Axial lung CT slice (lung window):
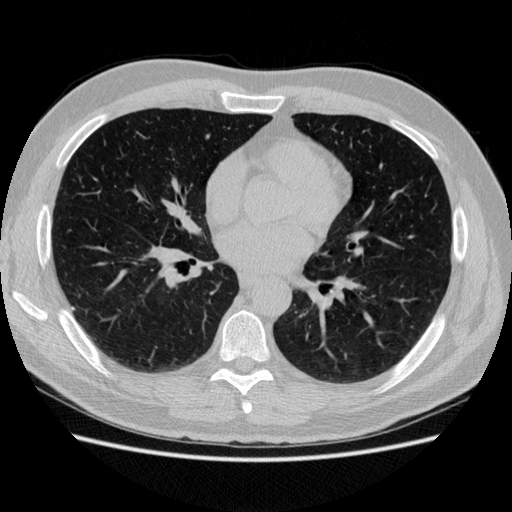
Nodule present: yes
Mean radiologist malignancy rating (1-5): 2